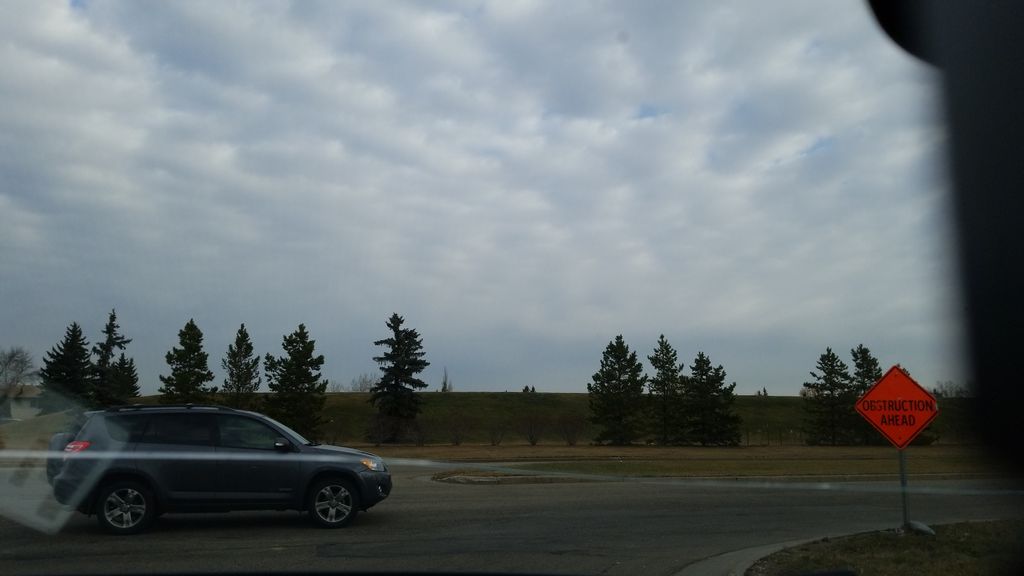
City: edmonton